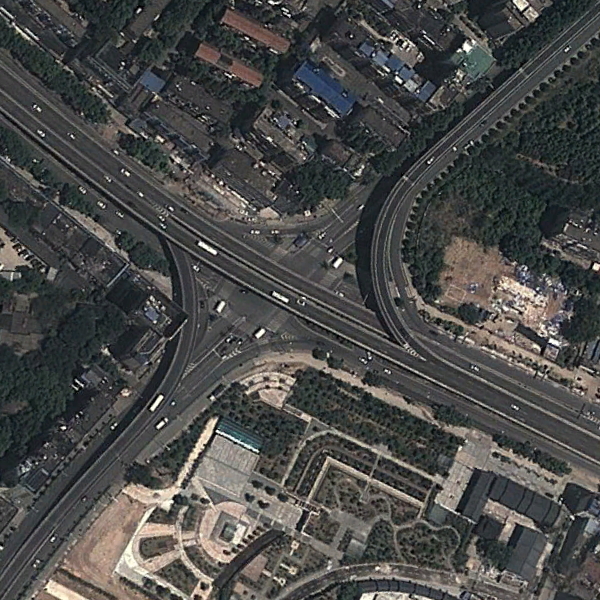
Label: Viaduct